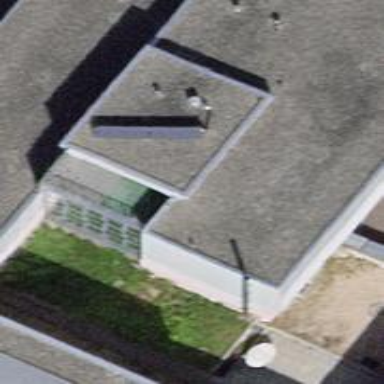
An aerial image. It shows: School building.